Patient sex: M
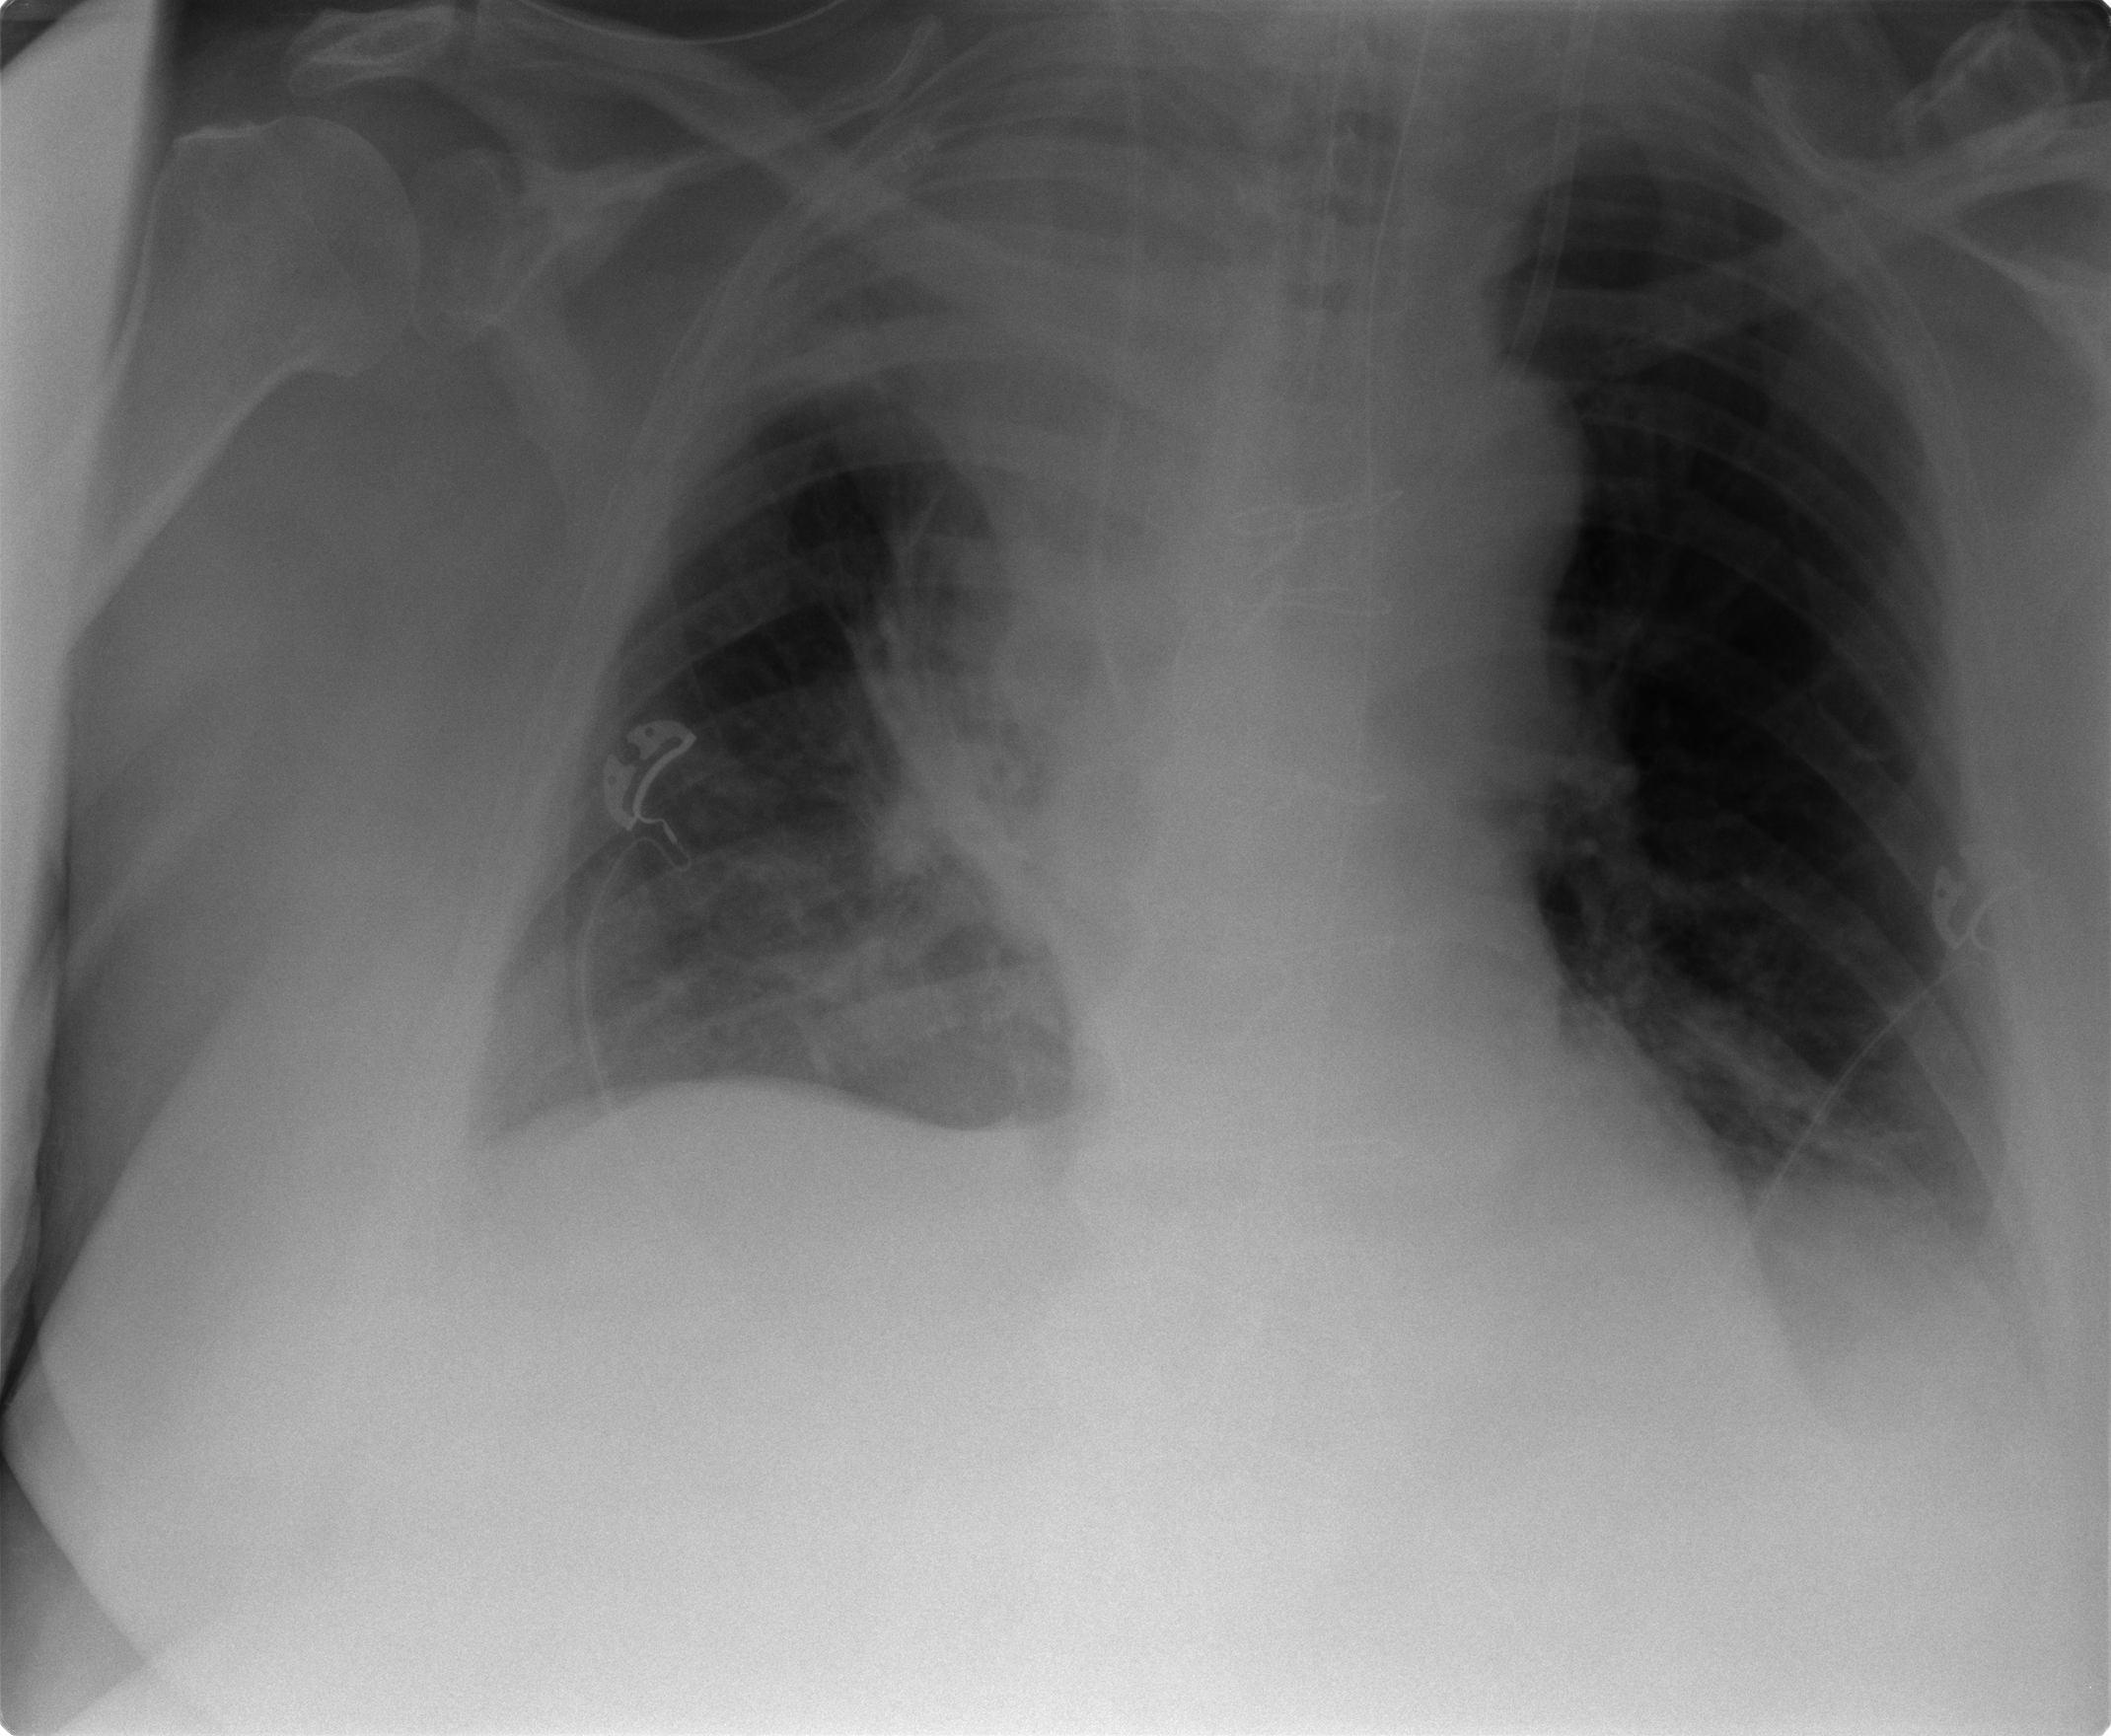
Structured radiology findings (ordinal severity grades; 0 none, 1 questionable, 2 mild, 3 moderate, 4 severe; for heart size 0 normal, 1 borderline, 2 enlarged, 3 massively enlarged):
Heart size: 0
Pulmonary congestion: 0
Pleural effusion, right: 0
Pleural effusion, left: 0
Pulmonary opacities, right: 3
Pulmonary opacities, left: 0
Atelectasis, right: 3
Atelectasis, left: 3